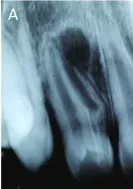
Radiographic examinations of case 1. . (
A) Preoperative radiograph of right maxillary lateral incisor showing dens invaginatus with periapical area of radiolucency.
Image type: radiology (x_ray)